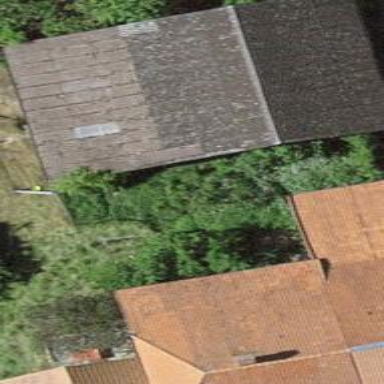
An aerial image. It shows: Barn.